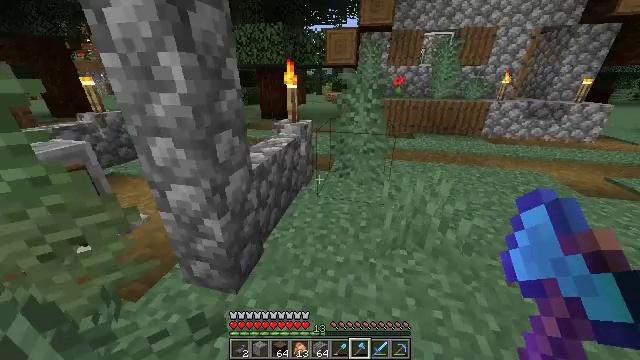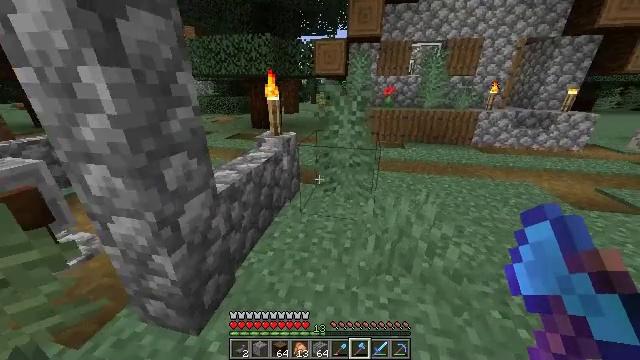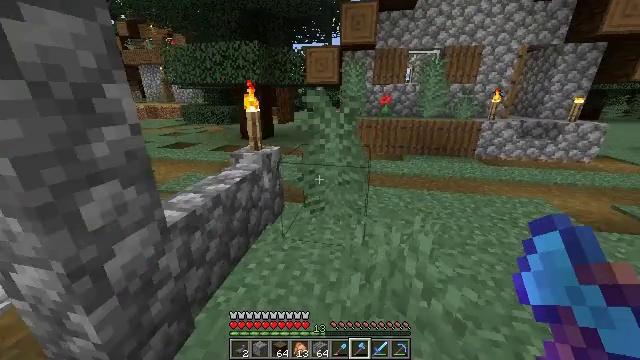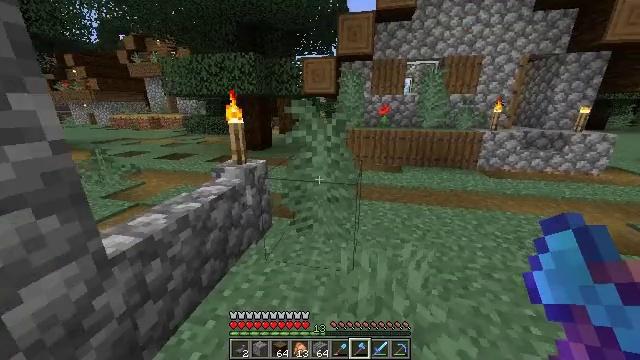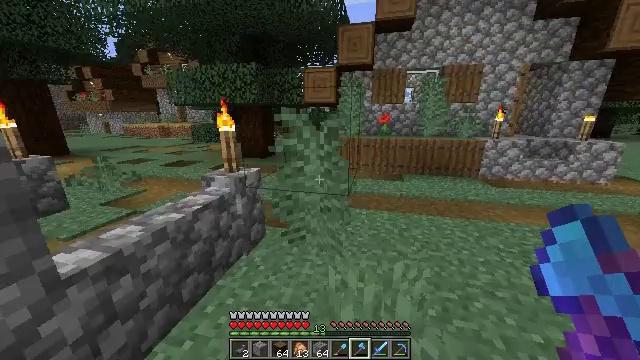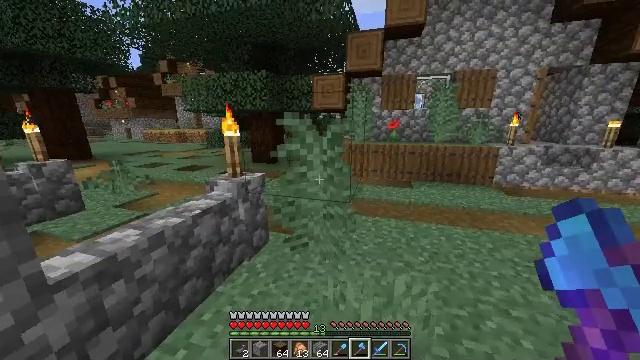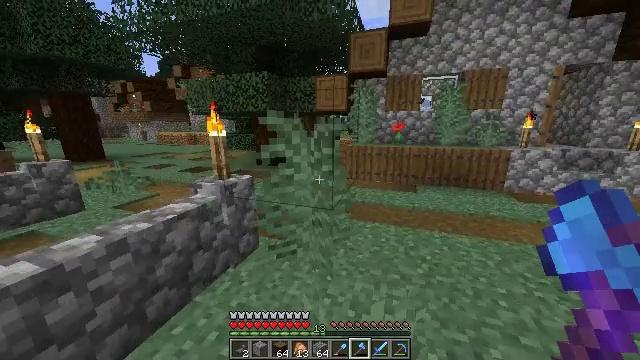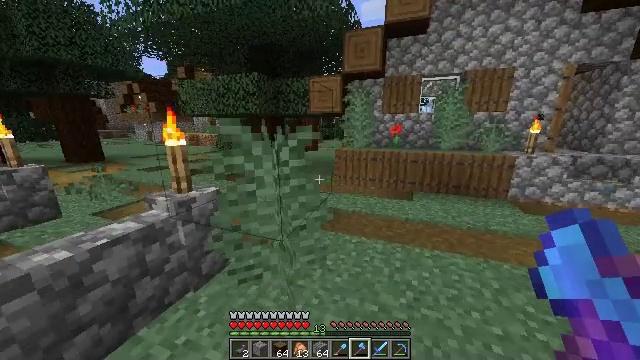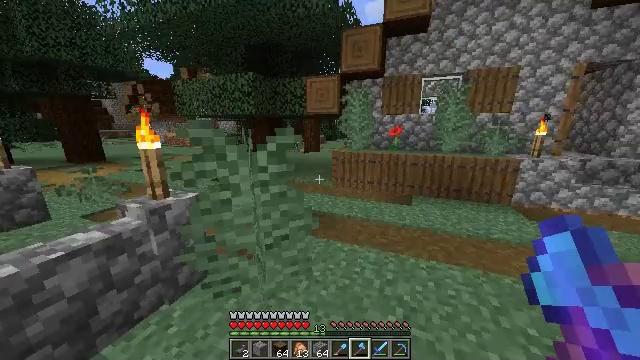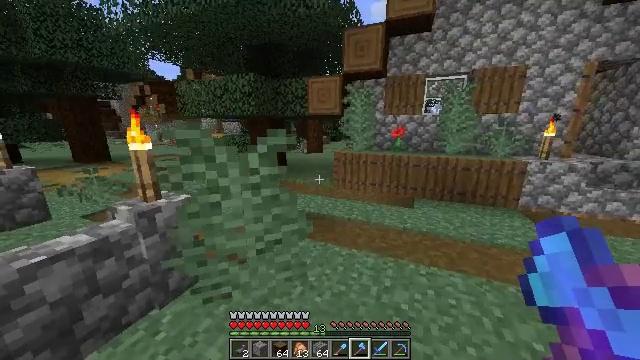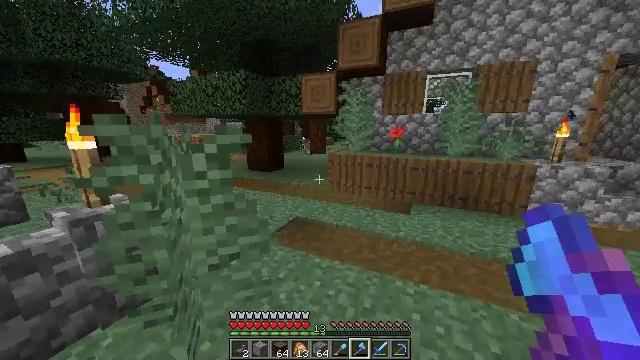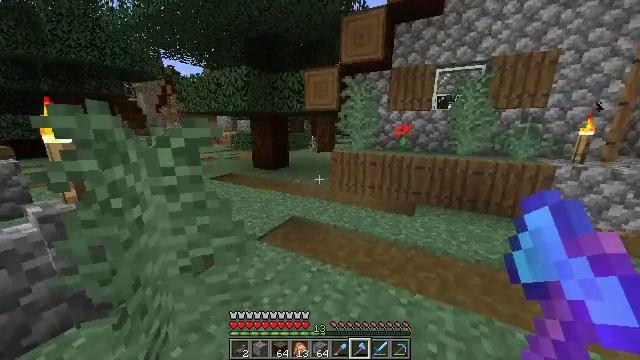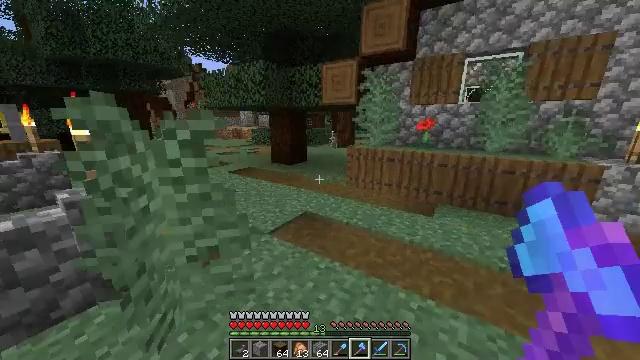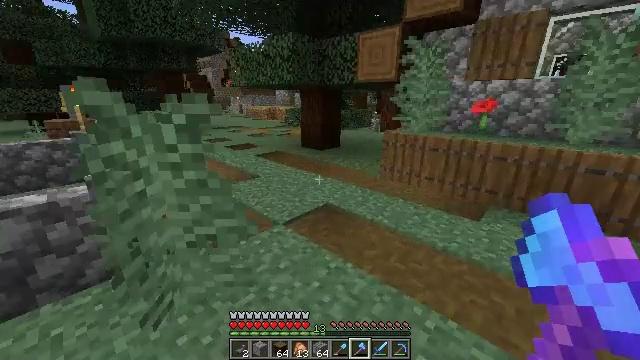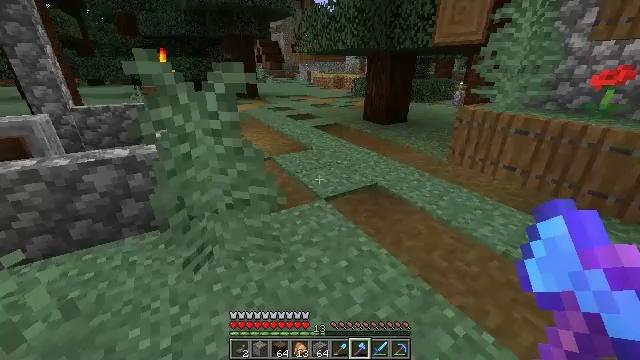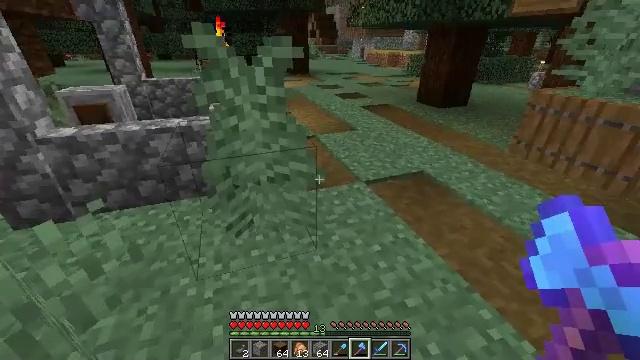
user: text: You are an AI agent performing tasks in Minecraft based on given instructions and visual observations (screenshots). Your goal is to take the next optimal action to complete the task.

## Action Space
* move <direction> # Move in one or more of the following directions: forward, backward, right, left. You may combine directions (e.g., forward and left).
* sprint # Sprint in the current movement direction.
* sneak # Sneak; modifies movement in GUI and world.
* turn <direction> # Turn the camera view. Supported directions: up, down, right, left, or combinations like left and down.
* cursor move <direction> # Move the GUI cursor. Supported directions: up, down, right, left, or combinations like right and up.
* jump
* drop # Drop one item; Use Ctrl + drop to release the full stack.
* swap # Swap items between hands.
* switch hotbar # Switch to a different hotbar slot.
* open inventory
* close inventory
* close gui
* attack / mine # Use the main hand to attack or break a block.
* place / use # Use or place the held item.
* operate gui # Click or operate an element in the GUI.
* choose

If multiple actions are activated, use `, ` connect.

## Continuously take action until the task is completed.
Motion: motion action
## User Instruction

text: Mine the large fern from the ground.
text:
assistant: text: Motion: move forward and move right, sprint, turn right and up
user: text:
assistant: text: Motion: move forward and move right, sprint, turn up
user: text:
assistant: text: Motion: move forward and move right, sprint, turn up
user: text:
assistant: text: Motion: move forward and move right, sprint, turn left and up
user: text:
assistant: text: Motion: move forward and move right, sprint, turn left and up
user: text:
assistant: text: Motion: move forward and move right, sprint, turn left
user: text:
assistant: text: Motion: move forward and move right, sprint, turn left
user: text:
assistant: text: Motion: move forward and move right, sprint, turn left
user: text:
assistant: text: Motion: move forward and move right, turn left
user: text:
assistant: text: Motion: move forward and move right, turn left
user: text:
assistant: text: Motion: move right, turn left
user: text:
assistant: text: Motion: move right, turn left and down
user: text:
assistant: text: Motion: move right, turn left and down
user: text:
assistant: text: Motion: turn left and down
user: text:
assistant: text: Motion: turn left and down
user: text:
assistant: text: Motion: turn left and down
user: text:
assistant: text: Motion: turn left and down
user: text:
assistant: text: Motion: turn left and down
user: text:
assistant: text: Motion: turn left
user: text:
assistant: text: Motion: no_op
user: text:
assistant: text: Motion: turn left
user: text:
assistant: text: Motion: attack / mine
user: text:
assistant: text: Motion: turn left, attack / mine
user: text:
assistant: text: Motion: turn left, attack / mine
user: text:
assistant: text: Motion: turn left, attack / mine
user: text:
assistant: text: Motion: turn left and up
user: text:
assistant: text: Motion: no_op